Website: walmart
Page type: account-selection
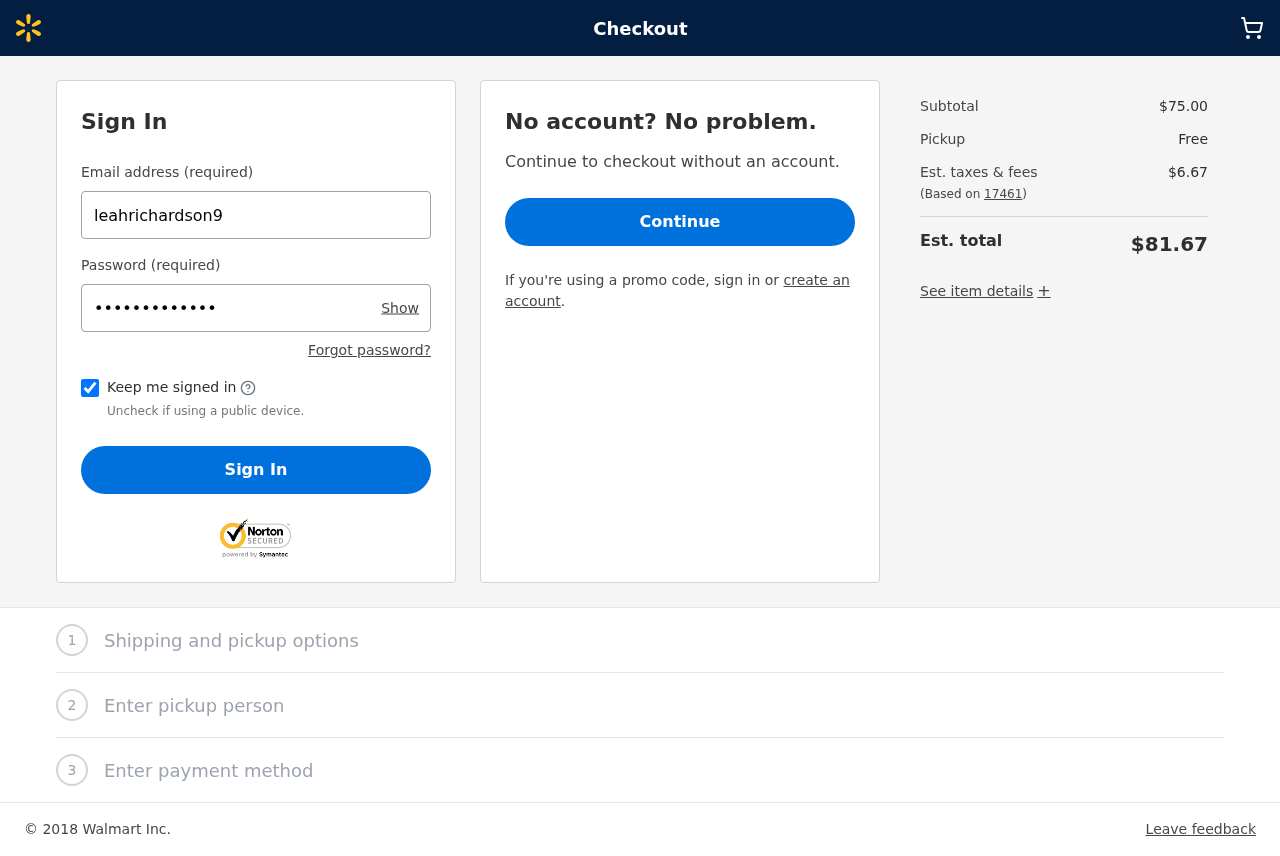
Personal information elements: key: PII_LOGIN_USERNAME
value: leahrichardson9
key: PII_POSTCODE
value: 17461
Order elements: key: ORDER_SUBTOTAL
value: $75.00
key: ORDER_TAX
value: $6.67
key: ORDER_TOTAL
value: $81.67